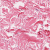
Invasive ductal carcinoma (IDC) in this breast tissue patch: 0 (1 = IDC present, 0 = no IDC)